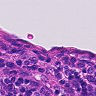
Metastatic tissue present: no